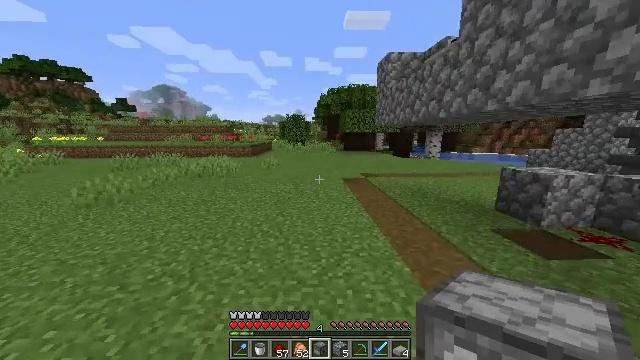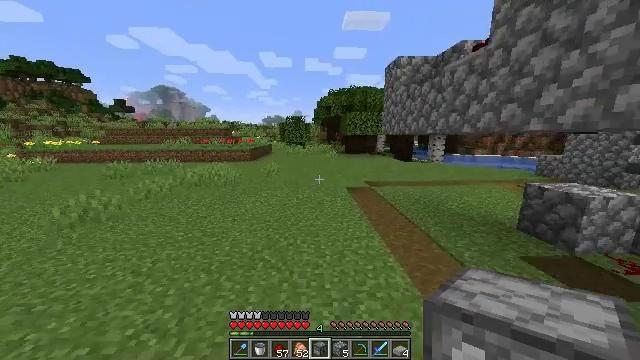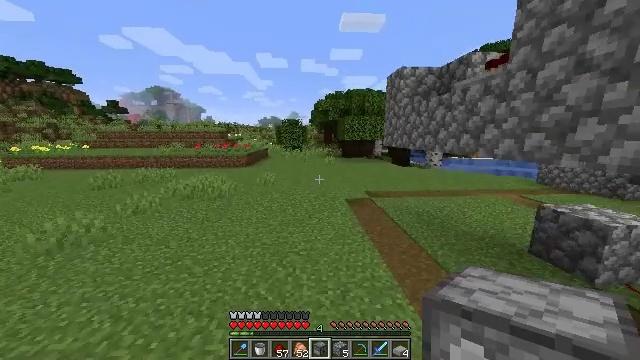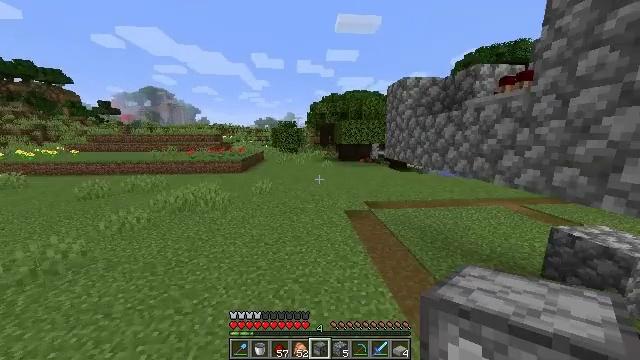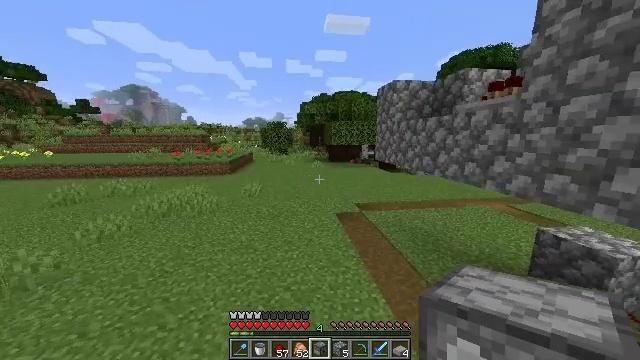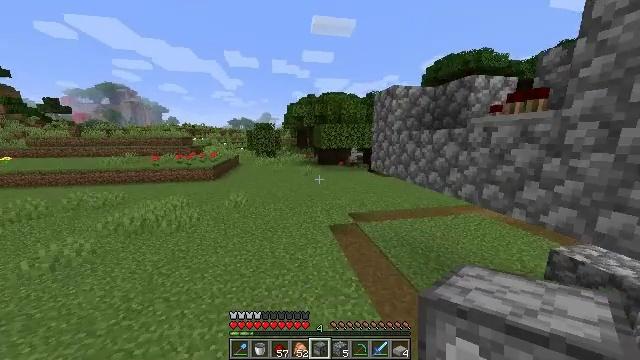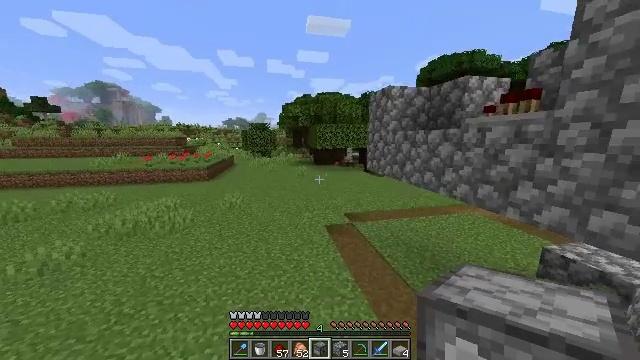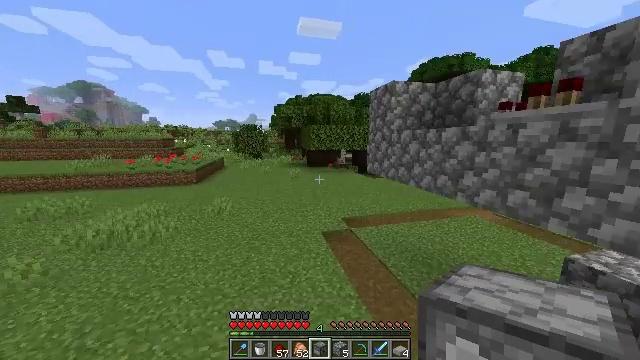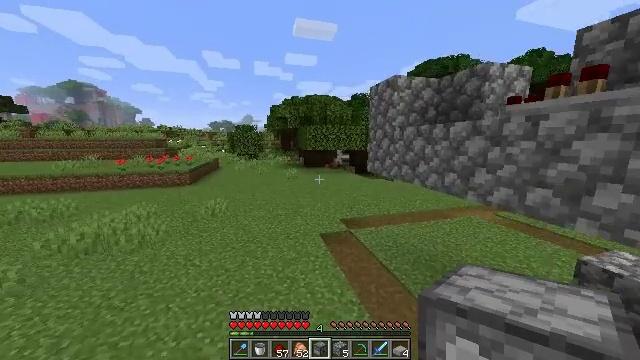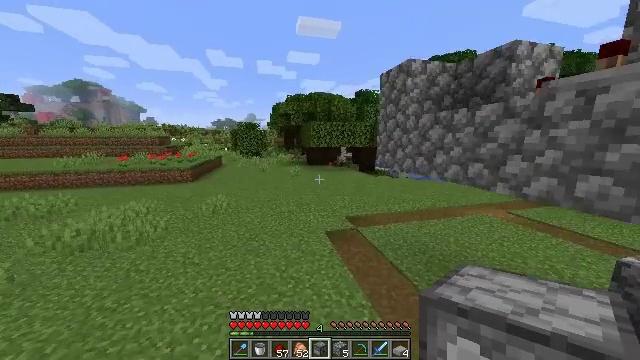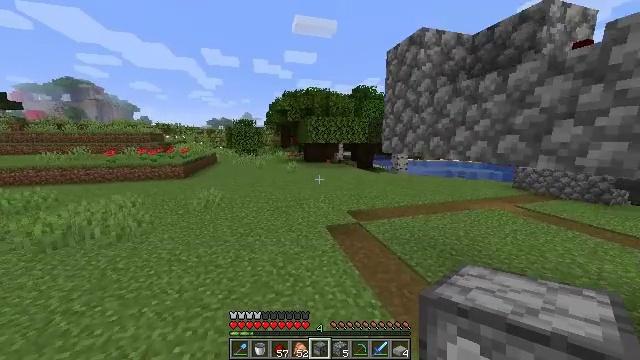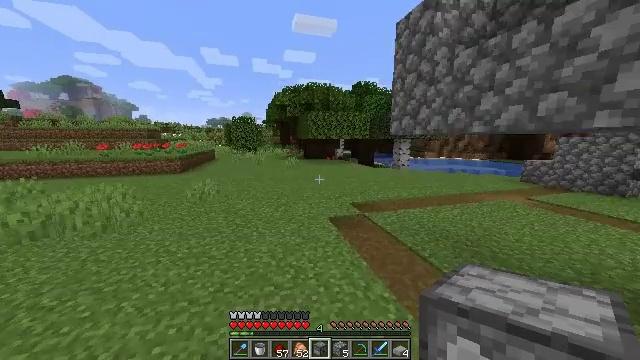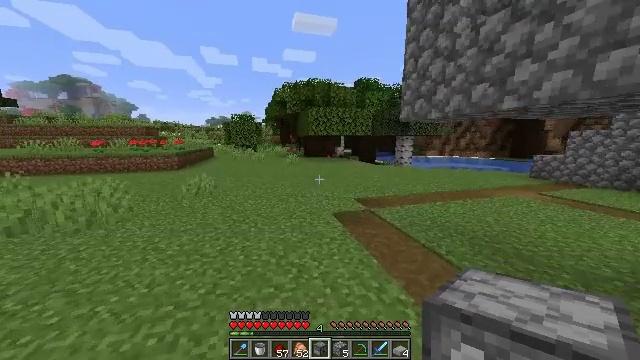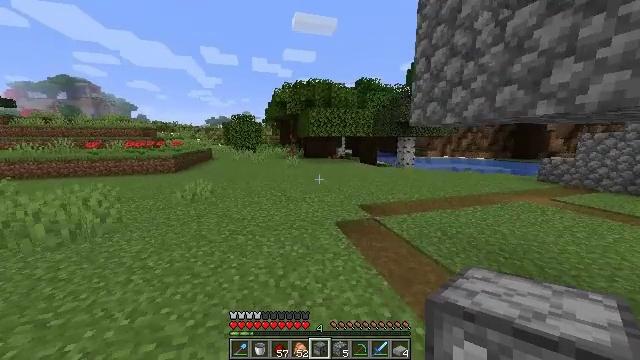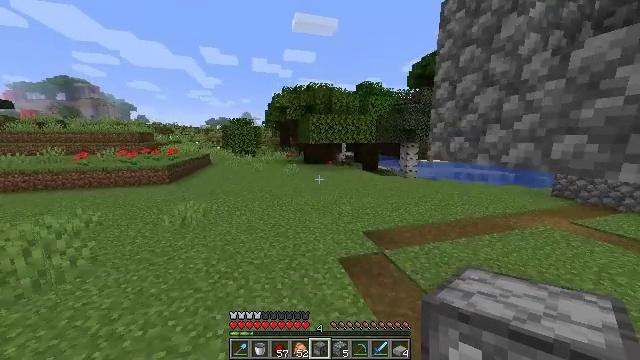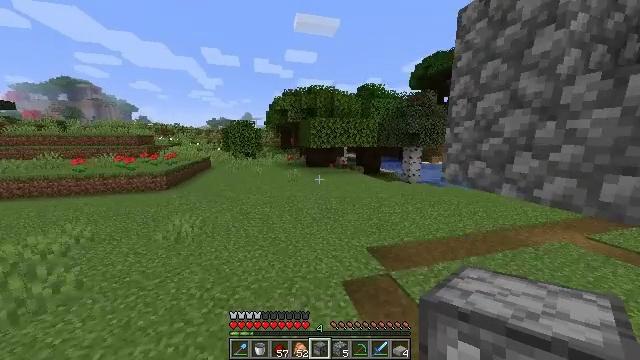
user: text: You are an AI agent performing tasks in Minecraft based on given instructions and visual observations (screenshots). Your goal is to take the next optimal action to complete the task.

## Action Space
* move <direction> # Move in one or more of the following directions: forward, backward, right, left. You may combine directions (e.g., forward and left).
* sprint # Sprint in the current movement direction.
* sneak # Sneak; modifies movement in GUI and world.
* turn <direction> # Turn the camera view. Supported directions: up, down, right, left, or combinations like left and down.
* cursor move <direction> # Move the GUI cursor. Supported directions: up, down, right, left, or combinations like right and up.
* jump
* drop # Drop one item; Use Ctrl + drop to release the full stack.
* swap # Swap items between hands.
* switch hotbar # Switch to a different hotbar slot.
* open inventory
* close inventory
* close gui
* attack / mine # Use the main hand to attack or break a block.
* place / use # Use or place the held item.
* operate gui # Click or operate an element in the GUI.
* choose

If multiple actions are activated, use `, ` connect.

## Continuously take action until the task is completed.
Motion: motion action
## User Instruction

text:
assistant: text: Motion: move forward, sprint, jump
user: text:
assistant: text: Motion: move forward, sprint, jump
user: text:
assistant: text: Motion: move forward, turn right, jump
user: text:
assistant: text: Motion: move forward, turn right, jump
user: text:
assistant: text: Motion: move forward, turn right, jump
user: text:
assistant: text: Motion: move forward, turn right, jump
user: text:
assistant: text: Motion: move forward, turn right, jump
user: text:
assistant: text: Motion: move forward, turn right, jump
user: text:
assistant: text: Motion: move forward, jump
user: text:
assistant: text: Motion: move forward, jump
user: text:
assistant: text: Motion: move forward, sprint, jump
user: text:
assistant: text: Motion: move forward, sprint, jump
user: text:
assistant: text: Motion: move forward, sprint, jump
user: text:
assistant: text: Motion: move forward, sprint, jump
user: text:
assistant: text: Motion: move forward, jump
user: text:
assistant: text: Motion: move forward, turn right, jump
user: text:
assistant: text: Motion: move forward, turn right, jump
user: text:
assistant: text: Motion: move forward, turn right, jump
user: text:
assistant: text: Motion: move forward, turn right and up
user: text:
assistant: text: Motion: move forward, turn right and up
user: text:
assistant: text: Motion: move forward, turn right and up
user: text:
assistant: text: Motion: move forward, turn right and up
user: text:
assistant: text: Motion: move forward, turn right and up
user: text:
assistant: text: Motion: move forward, turn right and up
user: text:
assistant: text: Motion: move forward, turn right and up
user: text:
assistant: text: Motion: move forward, turn right and up
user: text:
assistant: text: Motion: move forward
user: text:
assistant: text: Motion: move forward
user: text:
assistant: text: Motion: move forward
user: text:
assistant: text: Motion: move forward